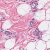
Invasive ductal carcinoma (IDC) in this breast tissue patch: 0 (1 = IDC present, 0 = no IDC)